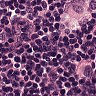
Metastatic tissue present: yes